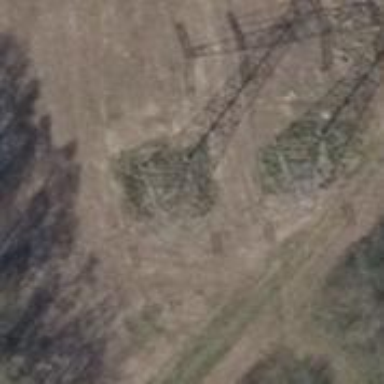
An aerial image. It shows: Power tower.